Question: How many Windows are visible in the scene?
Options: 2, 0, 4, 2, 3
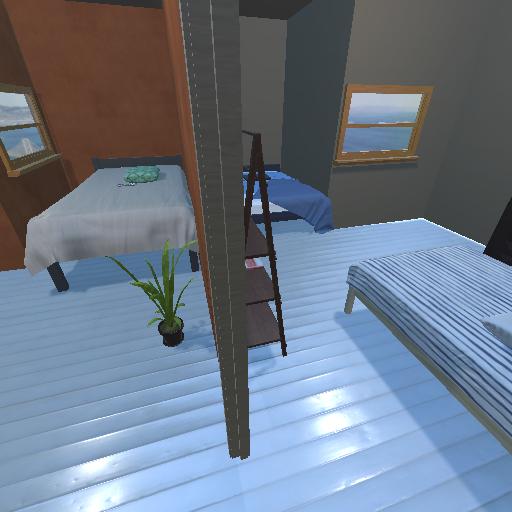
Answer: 2